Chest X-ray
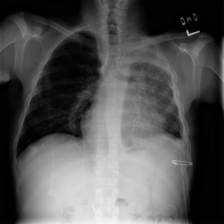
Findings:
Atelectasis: negative
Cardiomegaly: negative
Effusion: negative
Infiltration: positive
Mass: positive
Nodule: negative
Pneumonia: negative
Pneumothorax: negative
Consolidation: negative
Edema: negative
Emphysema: negative
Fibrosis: negative
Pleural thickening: negative
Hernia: negative